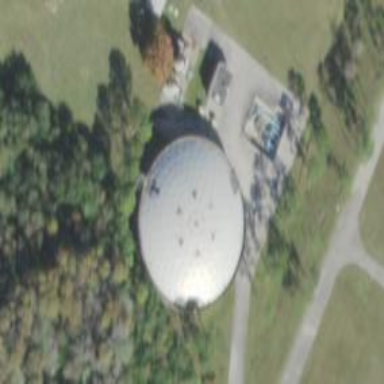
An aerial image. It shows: Storage tank created as man-made structure.